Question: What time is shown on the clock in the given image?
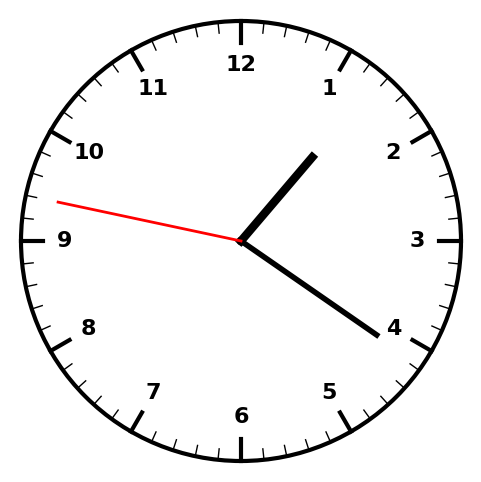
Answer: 01:20:47